Current action and preconditions to check: trajectory_clear

Your task: For each precondition in the list above, predict whether it will hold at this action.

Consider the current scene as observed from the mobile robot's camera, and analyze the predicted future states of all dynamic agents (e.g., people, animals, vehicles, or any moving entities) within the NEXT SECOND.

IMPORTANT: Only answer "very likely" if you are absolutely certain—based on strong, clear evidence—that a dynamic agent will violate the precondition in the predicted future state. Do NOT answer "very likely" for unlikely, ambiguous, or low-probability risks.

Ask yourself for each precondition: Is there a high probability, with clear and convincing evidence, that the predicted future states of any dynamic agent will interfere with the predicted future state of the currently executing action within the NEXT SECOND, causing that precondition to fail?

Assess the risk level based on these predictions. Use "likely" or "very likely" if motions create a clear risk of interference.

Use "neutral" or "improbable" if agents are nearby but their predicted paths are clearly diverging or non-conflicting.

Failure Risk Categories: "very improbable", "improbable", "neutral", "likely", "very likely"

Answer Format: Output ONLY the probability_of_failure value from these categories: "very improbable", "improbable", "neutral", "likely", "very likely"

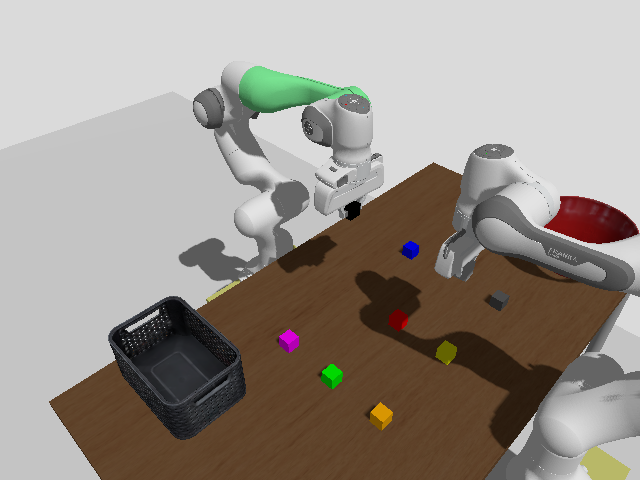

Answer: improbable